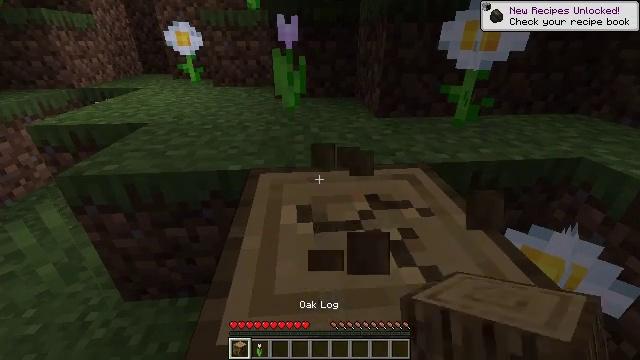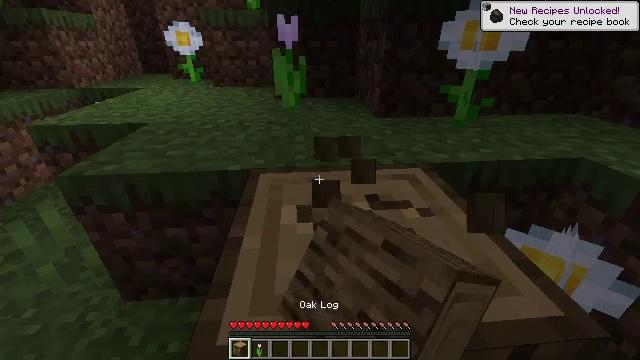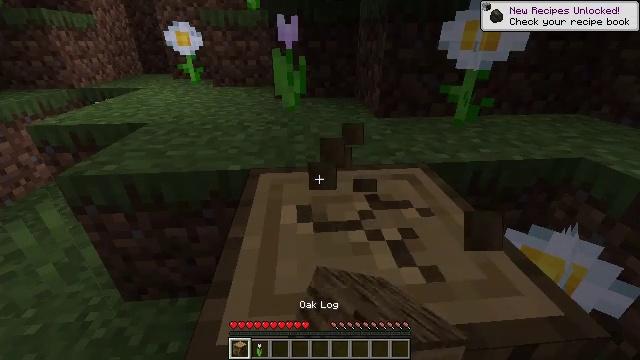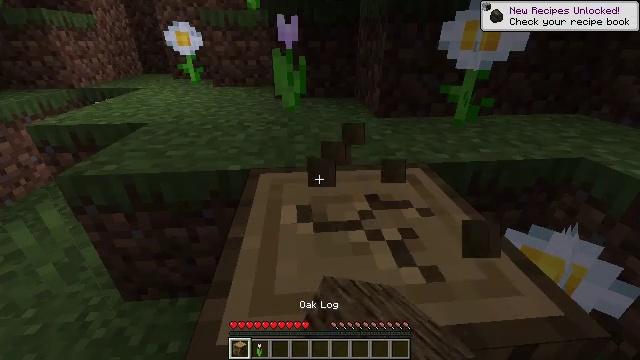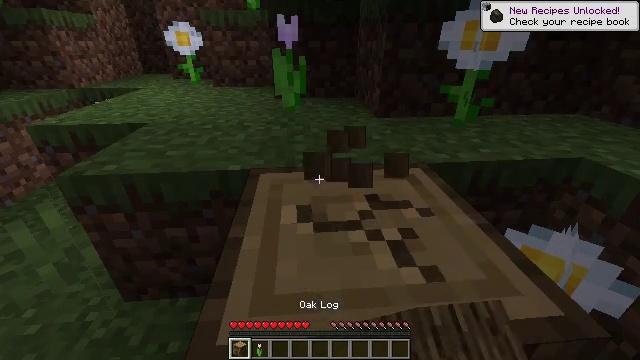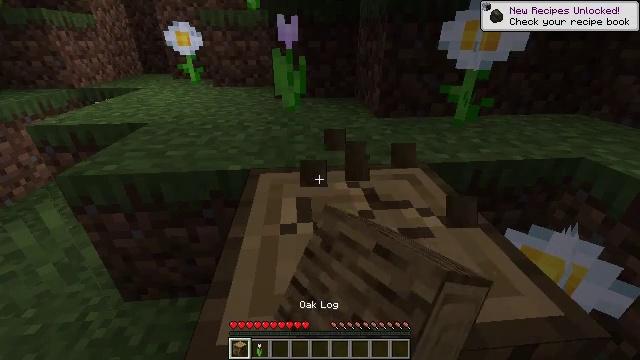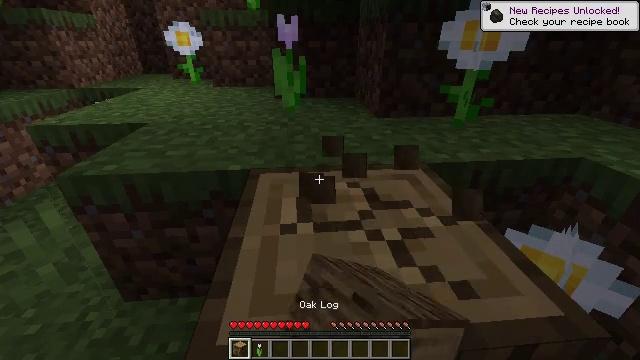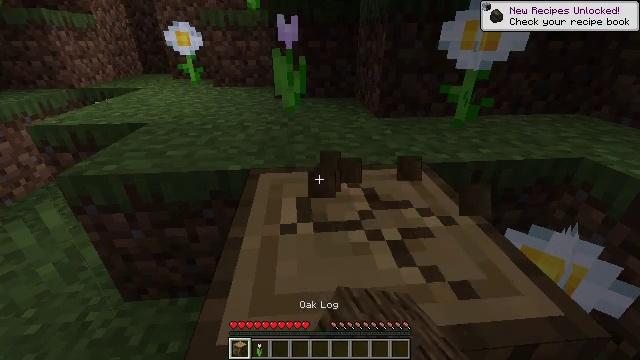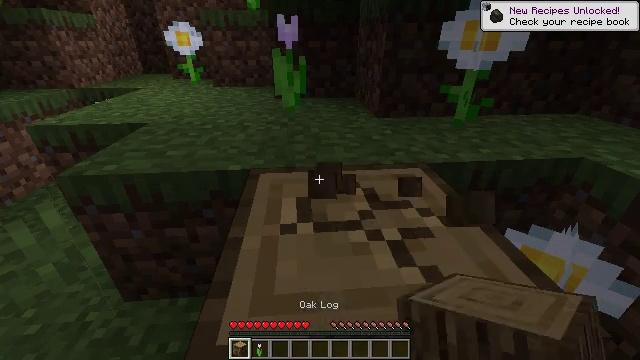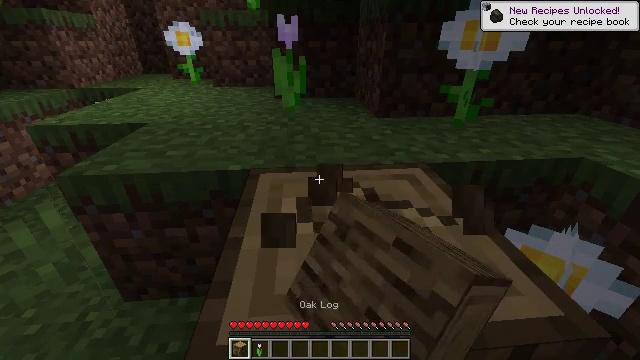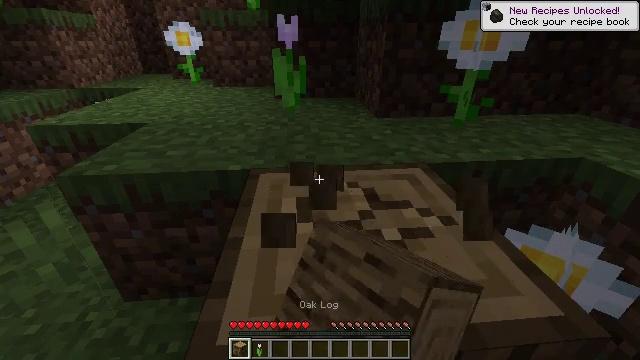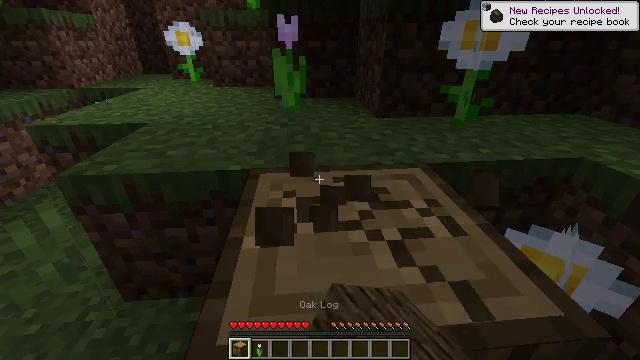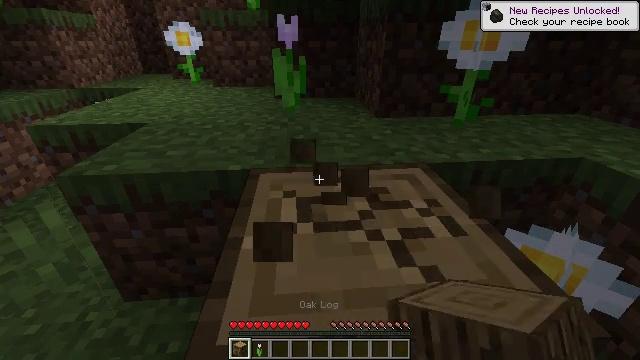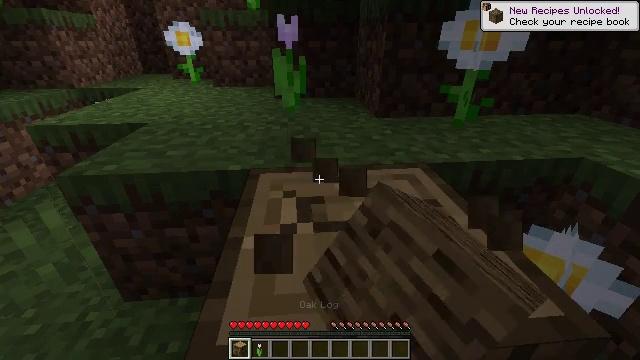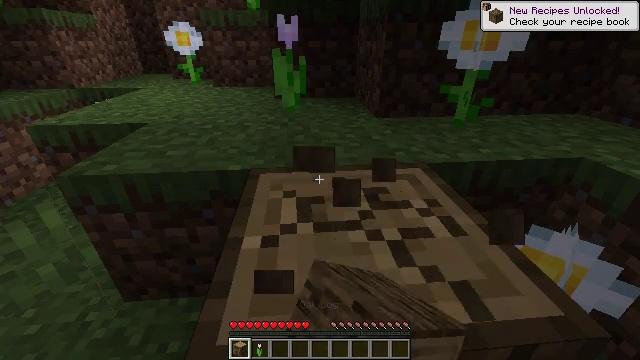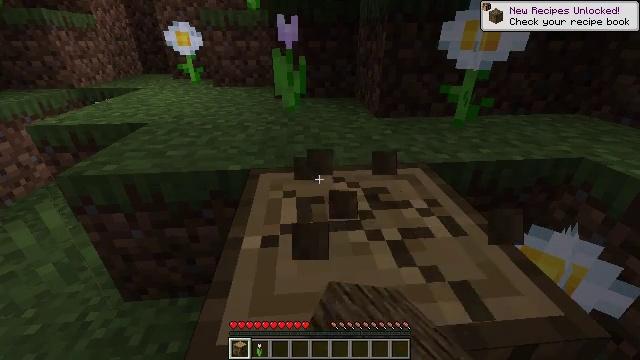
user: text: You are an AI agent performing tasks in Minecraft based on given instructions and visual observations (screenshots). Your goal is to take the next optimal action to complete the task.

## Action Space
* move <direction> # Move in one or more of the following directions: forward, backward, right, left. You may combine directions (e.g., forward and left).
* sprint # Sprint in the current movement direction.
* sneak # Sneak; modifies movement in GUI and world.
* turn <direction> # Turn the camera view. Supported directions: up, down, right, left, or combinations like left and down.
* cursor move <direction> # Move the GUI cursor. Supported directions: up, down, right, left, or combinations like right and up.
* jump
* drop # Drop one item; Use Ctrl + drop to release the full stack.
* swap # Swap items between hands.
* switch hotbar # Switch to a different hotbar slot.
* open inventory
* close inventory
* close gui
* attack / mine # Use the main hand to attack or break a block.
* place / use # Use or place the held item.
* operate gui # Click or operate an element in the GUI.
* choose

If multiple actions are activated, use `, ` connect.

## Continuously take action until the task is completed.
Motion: motion action
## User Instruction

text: Cut down the tree and harvest oak logs.
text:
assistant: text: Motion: attack / mine
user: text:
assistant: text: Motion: attack / mine
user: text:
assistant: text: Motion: attack / mine
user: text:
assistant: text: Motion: attack / mine
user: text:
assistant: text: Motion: attack / mine
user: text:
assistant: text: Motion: attack / mine
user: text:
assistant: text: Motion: attack / mine
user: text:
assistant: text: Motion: attack / mine
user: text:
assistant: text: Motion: attack / mine
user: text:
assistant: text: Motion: attack / mine
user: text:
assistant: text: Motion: attack / mine
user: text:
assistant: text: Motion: attack / mine
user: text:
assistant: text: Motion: attack / mine
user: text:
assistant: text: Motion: attack / mine
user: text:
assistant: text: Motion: attack / mine
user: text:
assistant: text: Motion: attack / mine
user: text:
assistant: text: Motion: attack / mine
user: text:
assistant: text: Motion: attack / mine
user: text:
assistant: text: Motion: attack / mine
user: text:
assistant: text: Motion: attack / mine
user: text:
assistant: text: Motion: attack / mine
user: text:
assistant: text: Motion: attack / mine
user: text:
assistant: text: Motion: attack / mine
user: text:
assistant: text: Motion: attack / mine
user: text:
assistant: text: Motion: attack / mine
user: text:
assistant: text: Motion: attack / mine
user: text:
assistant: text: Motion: attack / mine
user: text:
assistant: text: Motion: attack / mine
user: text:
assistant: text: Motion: attack / mine
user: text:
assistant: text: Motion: attack / mine